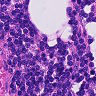
Metastatic tissue present: no